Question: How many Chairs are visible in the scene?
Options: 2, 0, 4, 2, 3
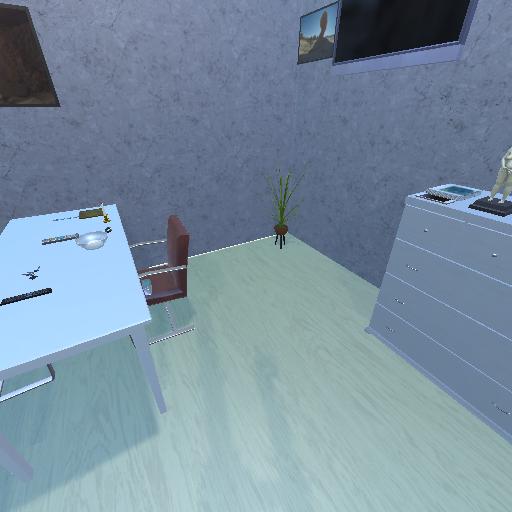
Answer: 2